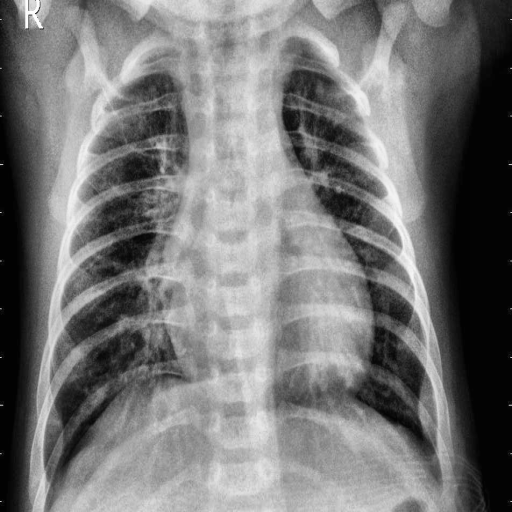
Finding: PNEUMONIA